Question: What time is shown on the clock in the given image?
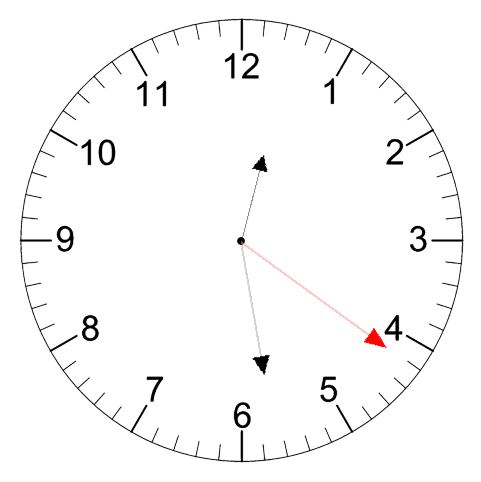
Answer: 12:28:21